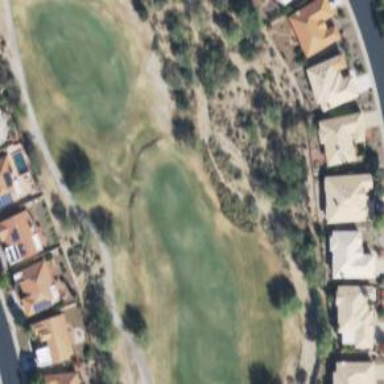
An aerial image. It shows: Golf hole.